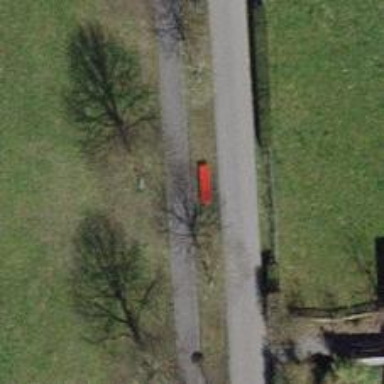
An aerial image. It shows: Red bench.